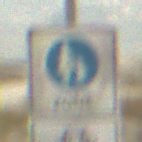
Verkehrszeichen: BeginnFussgaengerzone
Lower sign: EinspurigeFahrzeugeFrei1
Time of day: Midday
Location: Outdoor (Beach)
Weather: PartlyCloudy
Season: NotSpecified
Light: Natural